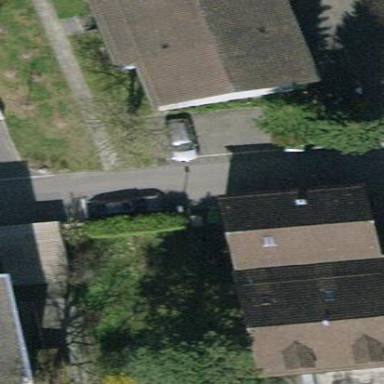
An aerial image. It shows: Detached building with tiled roof.